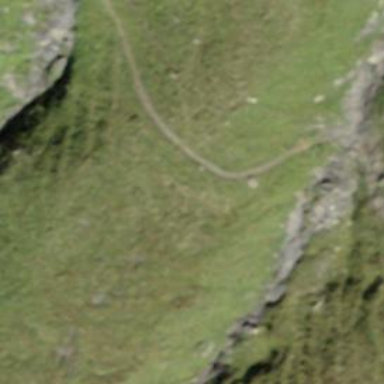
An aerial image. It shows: Path.